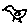
Label: bird